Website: macys
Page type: gifting
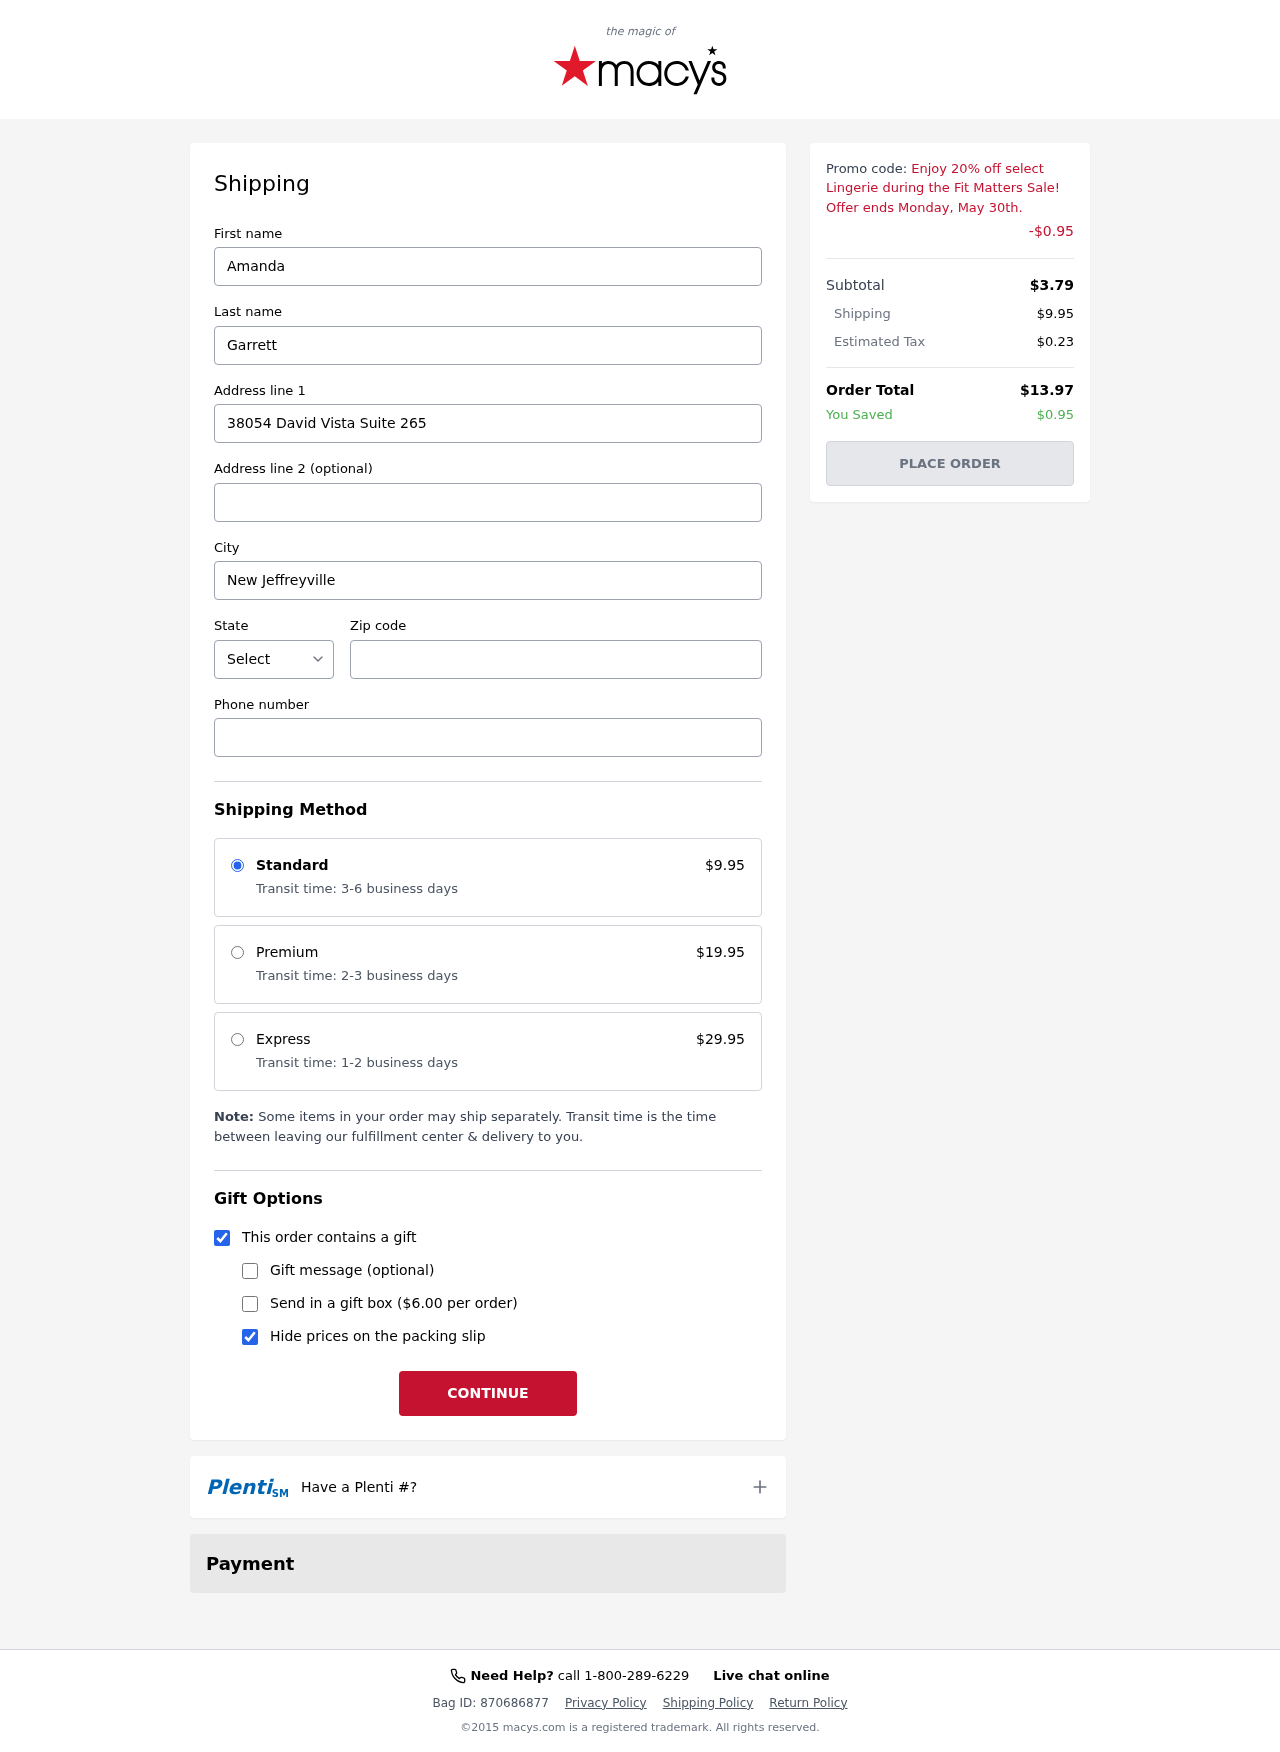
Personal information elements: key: PII_CITY
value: New Jeffreyville
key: PII_FIRSTNAME
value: Amanda
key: PII_LASTNAME
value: Garrett
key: PII_PHONE
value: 6893193489
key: PII_POSTCODE
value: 64816
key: PII_STATE_ABBR
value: CA
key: PII_STREET
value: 38054 David Vista Suite 265
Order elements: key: ORDER_SHIPPING_COST
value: $9.95
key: ORDER_DISCOUNT
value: -$0.95
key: ORDER_SUBTOTAL
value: $3.79
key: ORDER_TAX
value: $0.23
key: ORDER_TOTAL
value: $13.97
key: ORDER_SAVINGS
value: $0.95